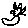
Label: cat